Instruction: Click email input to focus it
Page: traveler
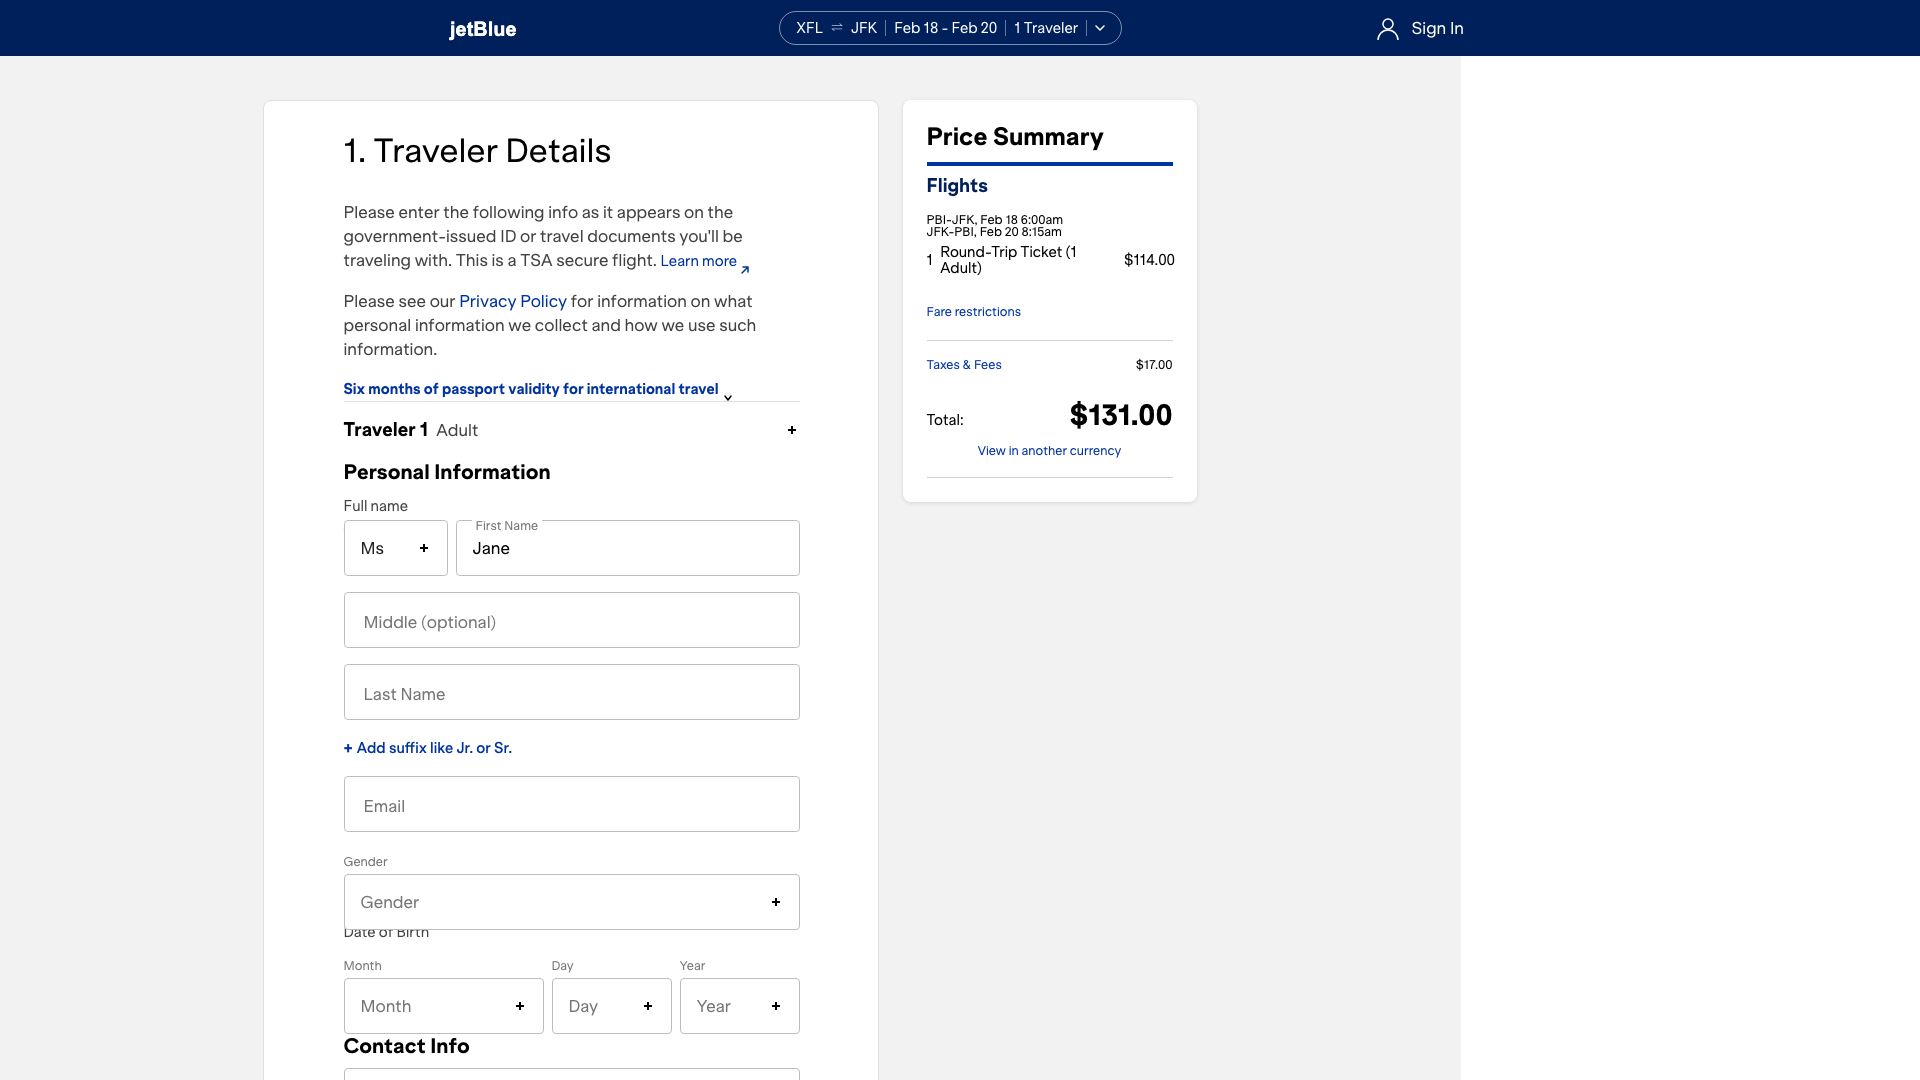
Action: click